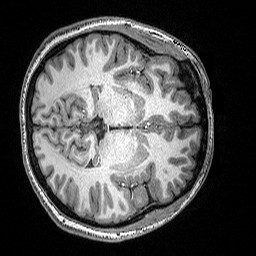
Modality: T1w
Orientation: axial